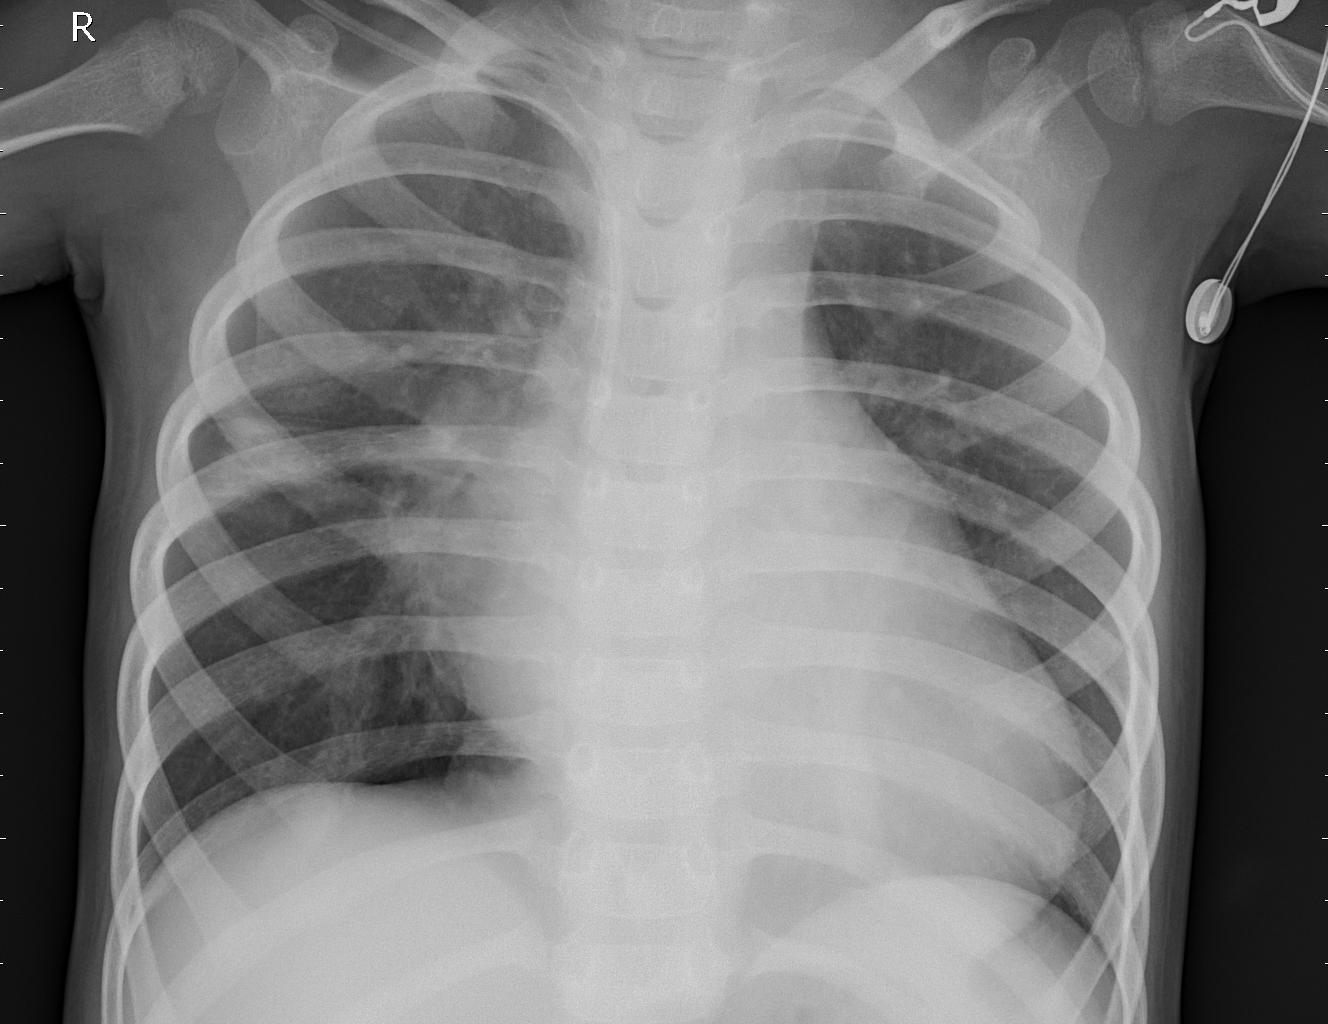
Diagnosis: PNEUMONIA